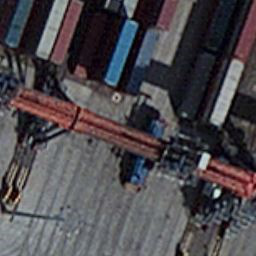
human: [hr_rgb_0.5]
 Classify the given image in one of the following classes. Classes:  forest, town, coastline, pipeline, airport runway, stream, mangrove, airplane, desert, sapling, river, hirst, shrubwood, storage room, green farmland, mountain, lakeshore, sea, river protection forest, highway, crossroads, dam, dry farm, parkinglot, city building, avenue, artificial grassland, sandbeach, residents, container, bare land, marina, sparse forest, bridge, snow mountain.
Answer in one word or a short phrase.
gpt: container